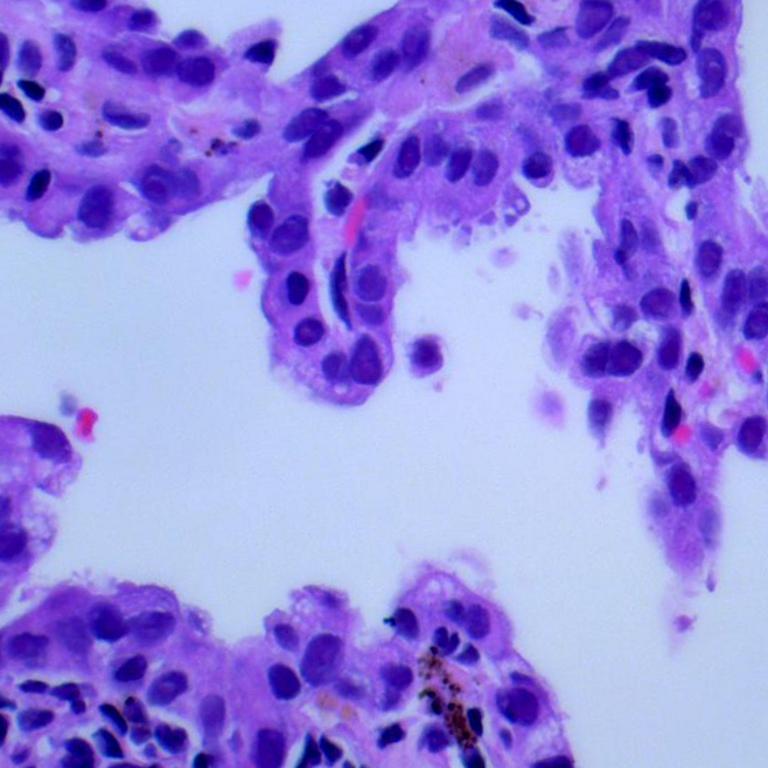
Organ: lung
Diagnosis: adenocarcinomas